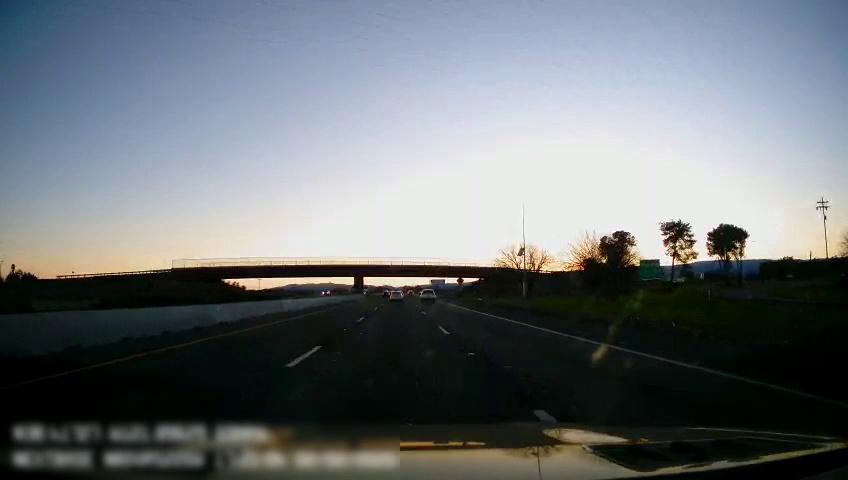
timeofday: Day
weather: Sunny
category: Drivable Space
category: Vehicles | Car
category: Vehicles | SUV
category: Vehicles | Car
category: Lanes | Current Lane
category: Lanes | Current Lane
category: Lanes | Alternate Lane
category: Lanes | Alternate Lane
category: Traffic | Signs
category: Traffic | Signs